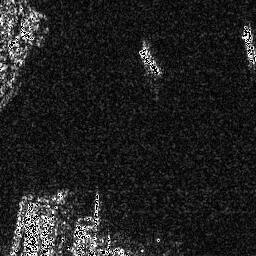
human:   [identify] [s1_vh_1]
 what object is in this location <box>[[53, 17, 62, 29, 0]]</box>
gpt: <ref>1 medium ship at the top</ref>